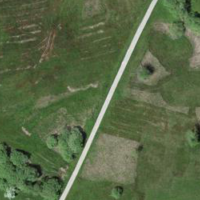
EUNIS habitat code: 16
Species observed at this site:
Orchis militaris
Menyanthes trifoliata
Primula veris
Filipendula ulmaria